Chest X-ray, PA view. Patient: 18 years old, sex M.
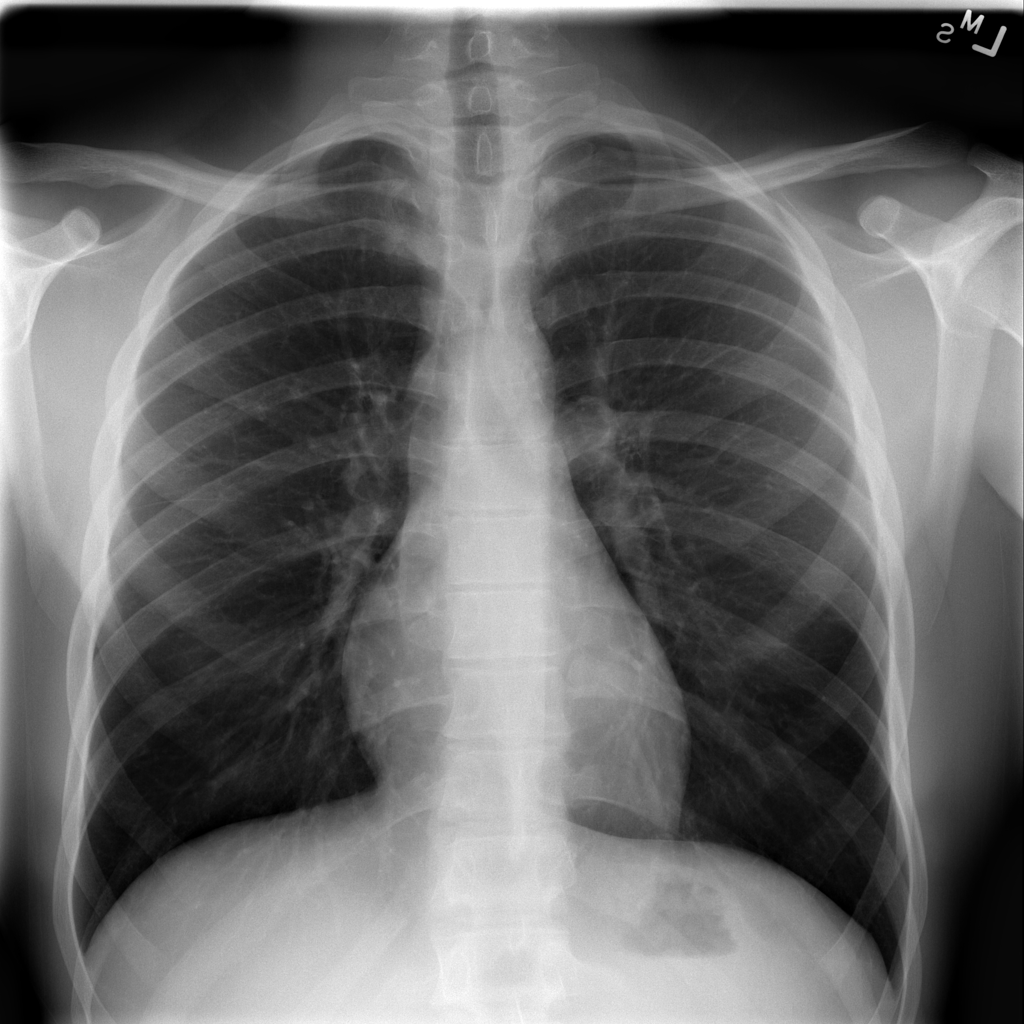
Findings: No Finding